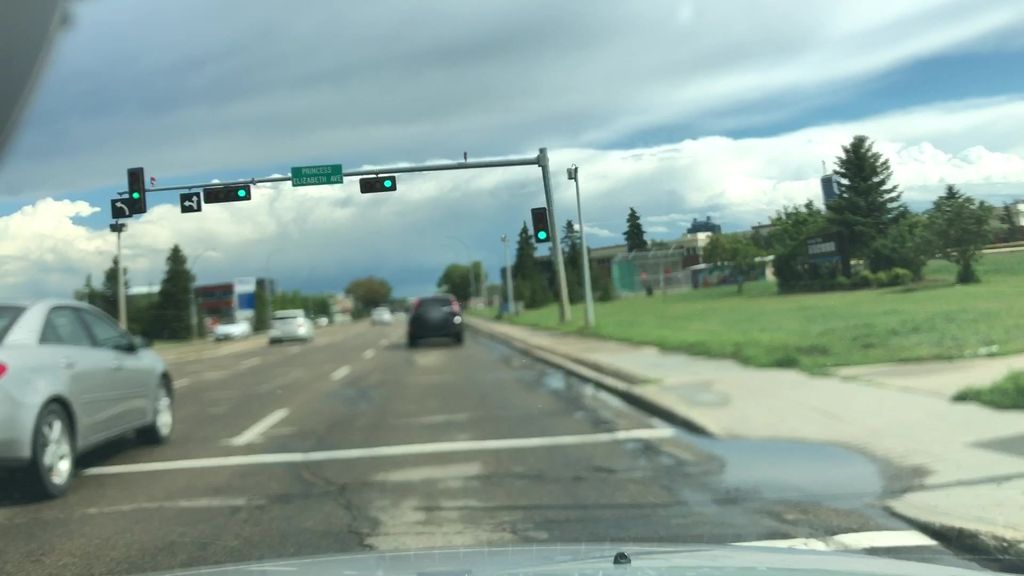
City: edmonton